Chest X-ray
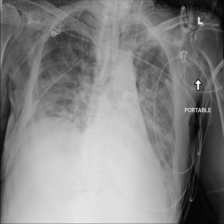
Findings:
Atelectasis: negative
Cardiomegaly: negative
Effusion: negative
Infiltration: negative
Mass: negative
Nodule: negative
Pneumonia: negative
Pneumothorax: negative
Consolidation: negative
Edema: negative
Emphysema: positive
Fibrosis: negative
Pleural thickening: negative
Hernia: negative